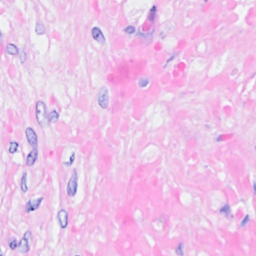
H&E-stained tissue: Breast